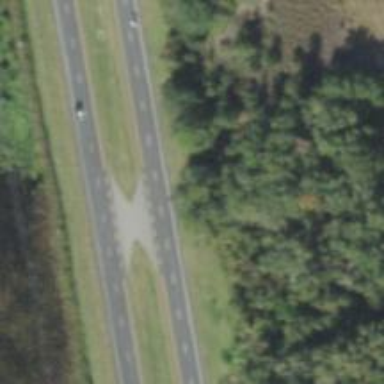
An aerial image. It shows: Trunk link road with asphalt surface.